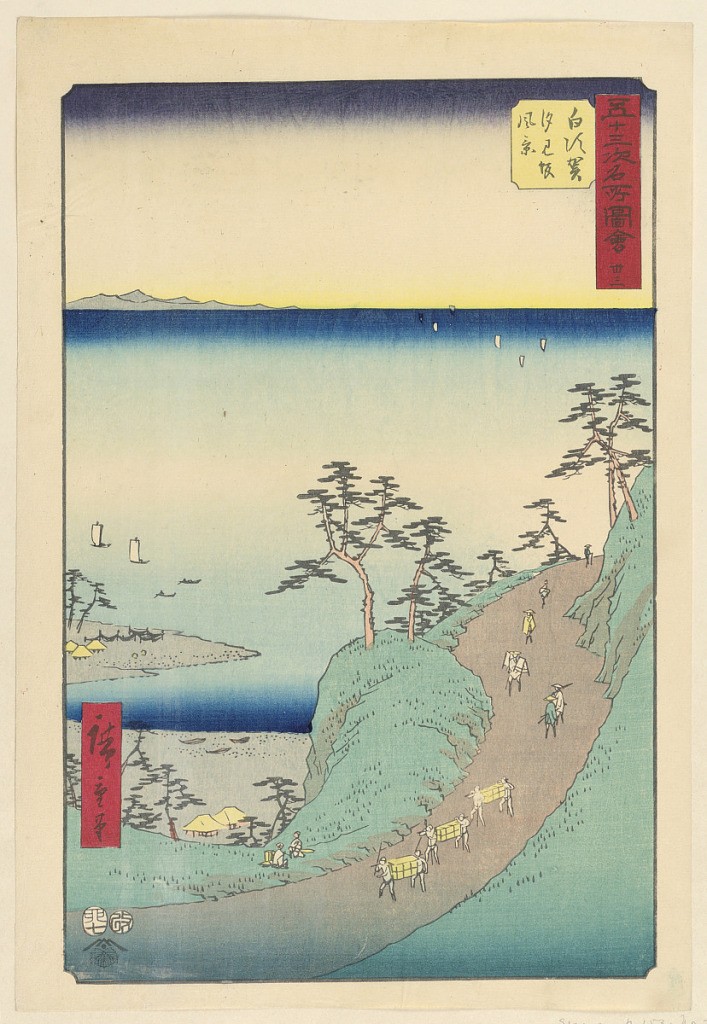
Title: Shirasuka: View of Shiomizaka (Shirasuka, Shiomizaka fukei) from the Series 53 Stations of Tokaido
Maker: Ando Hiroshige, Japanese, 1797–1858
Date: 1797-1858
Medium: Woodblock print in colored ink on paper
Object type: Print
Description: This scene shows a trail of people traveling down the road. Ships are sailing on the vast ocean water. There is a small town tucked between the mountains. This a typical landscape view of the humble working class.